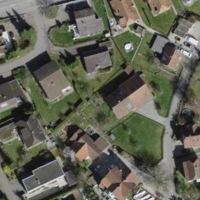
EUNIS habitat code: 54
Species observed at this site:
Aruncus dioicus